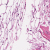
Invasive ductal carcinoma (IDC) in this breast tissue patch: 0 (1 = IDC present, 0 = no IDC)